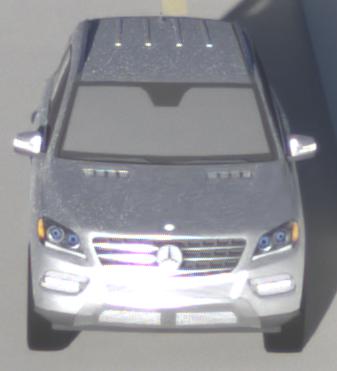
Make: Mercedes-Benz
Model: ML 350
Detailed model: M-Class (166)
Model produced from: 2011/11
Model produced until: 2014/10
Doors: 5
Color: white
Road condition: dry road
Daytime: sunrise or sunset
Contrast: high contrast